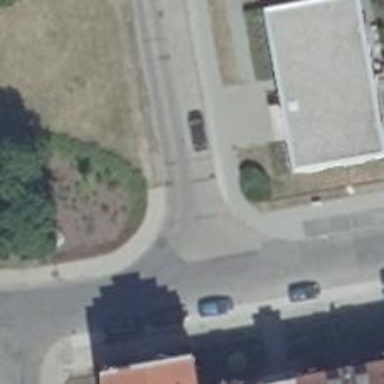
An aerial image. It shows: Concrete footway with crossing.